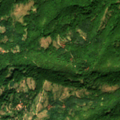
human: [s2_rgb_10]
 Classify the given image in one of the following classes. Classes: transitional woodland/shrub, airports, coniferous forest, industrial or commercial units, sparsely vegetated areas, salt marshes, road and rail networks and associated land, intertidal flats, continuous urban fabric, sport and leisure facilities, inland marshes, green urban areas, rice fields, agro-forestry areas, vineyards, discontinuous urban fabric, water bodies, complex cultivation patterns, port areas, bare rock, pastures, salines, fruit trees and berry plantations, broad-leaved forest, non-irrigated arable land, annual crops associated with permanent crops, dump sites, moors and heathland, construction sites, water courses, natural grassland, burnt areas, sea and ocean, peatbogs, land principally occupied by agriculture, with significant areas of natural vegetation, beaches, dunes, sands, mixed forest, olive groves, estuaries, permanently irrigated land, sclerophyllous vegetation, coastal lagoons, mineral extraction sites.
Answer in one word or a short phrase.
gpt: complex cultivation patterns, land principally occupied by agriculture, with significant areas of natural vegetation, broad-leaved forest